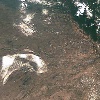
Label: land